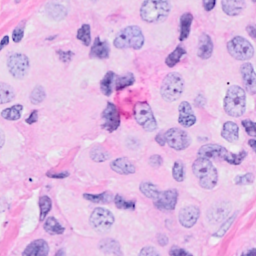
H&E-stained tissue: Breast